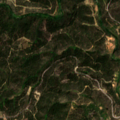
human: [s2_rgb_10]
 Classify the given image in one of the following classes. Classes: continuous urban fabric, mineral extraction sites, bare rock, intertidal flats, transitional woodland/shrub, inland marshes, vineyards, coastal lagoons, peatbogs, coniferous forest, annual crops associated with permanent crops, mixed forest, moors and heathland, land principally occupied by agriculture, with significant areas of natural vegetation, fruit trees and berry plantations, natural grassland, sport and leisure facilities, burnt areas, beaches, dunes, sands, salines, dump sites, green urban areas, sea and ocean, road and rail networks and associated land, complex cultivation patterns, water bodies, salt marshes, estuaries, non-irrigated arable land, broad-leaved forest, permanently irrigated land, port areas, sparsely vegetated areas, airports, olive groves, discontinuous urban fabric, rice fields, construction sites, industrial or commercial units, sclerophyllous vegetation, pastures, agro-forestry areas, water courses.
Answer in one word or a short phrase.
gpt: olive groves, coniferous forest, transitional woodland/shrub